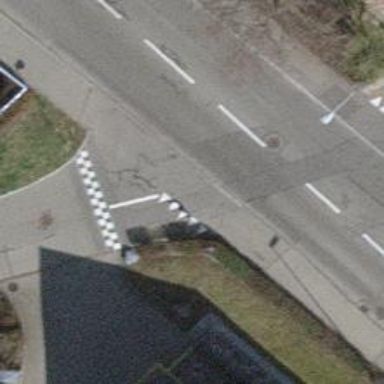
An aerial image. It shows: Table-style traffic calming feature.